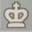
Piece: wK